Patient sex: M
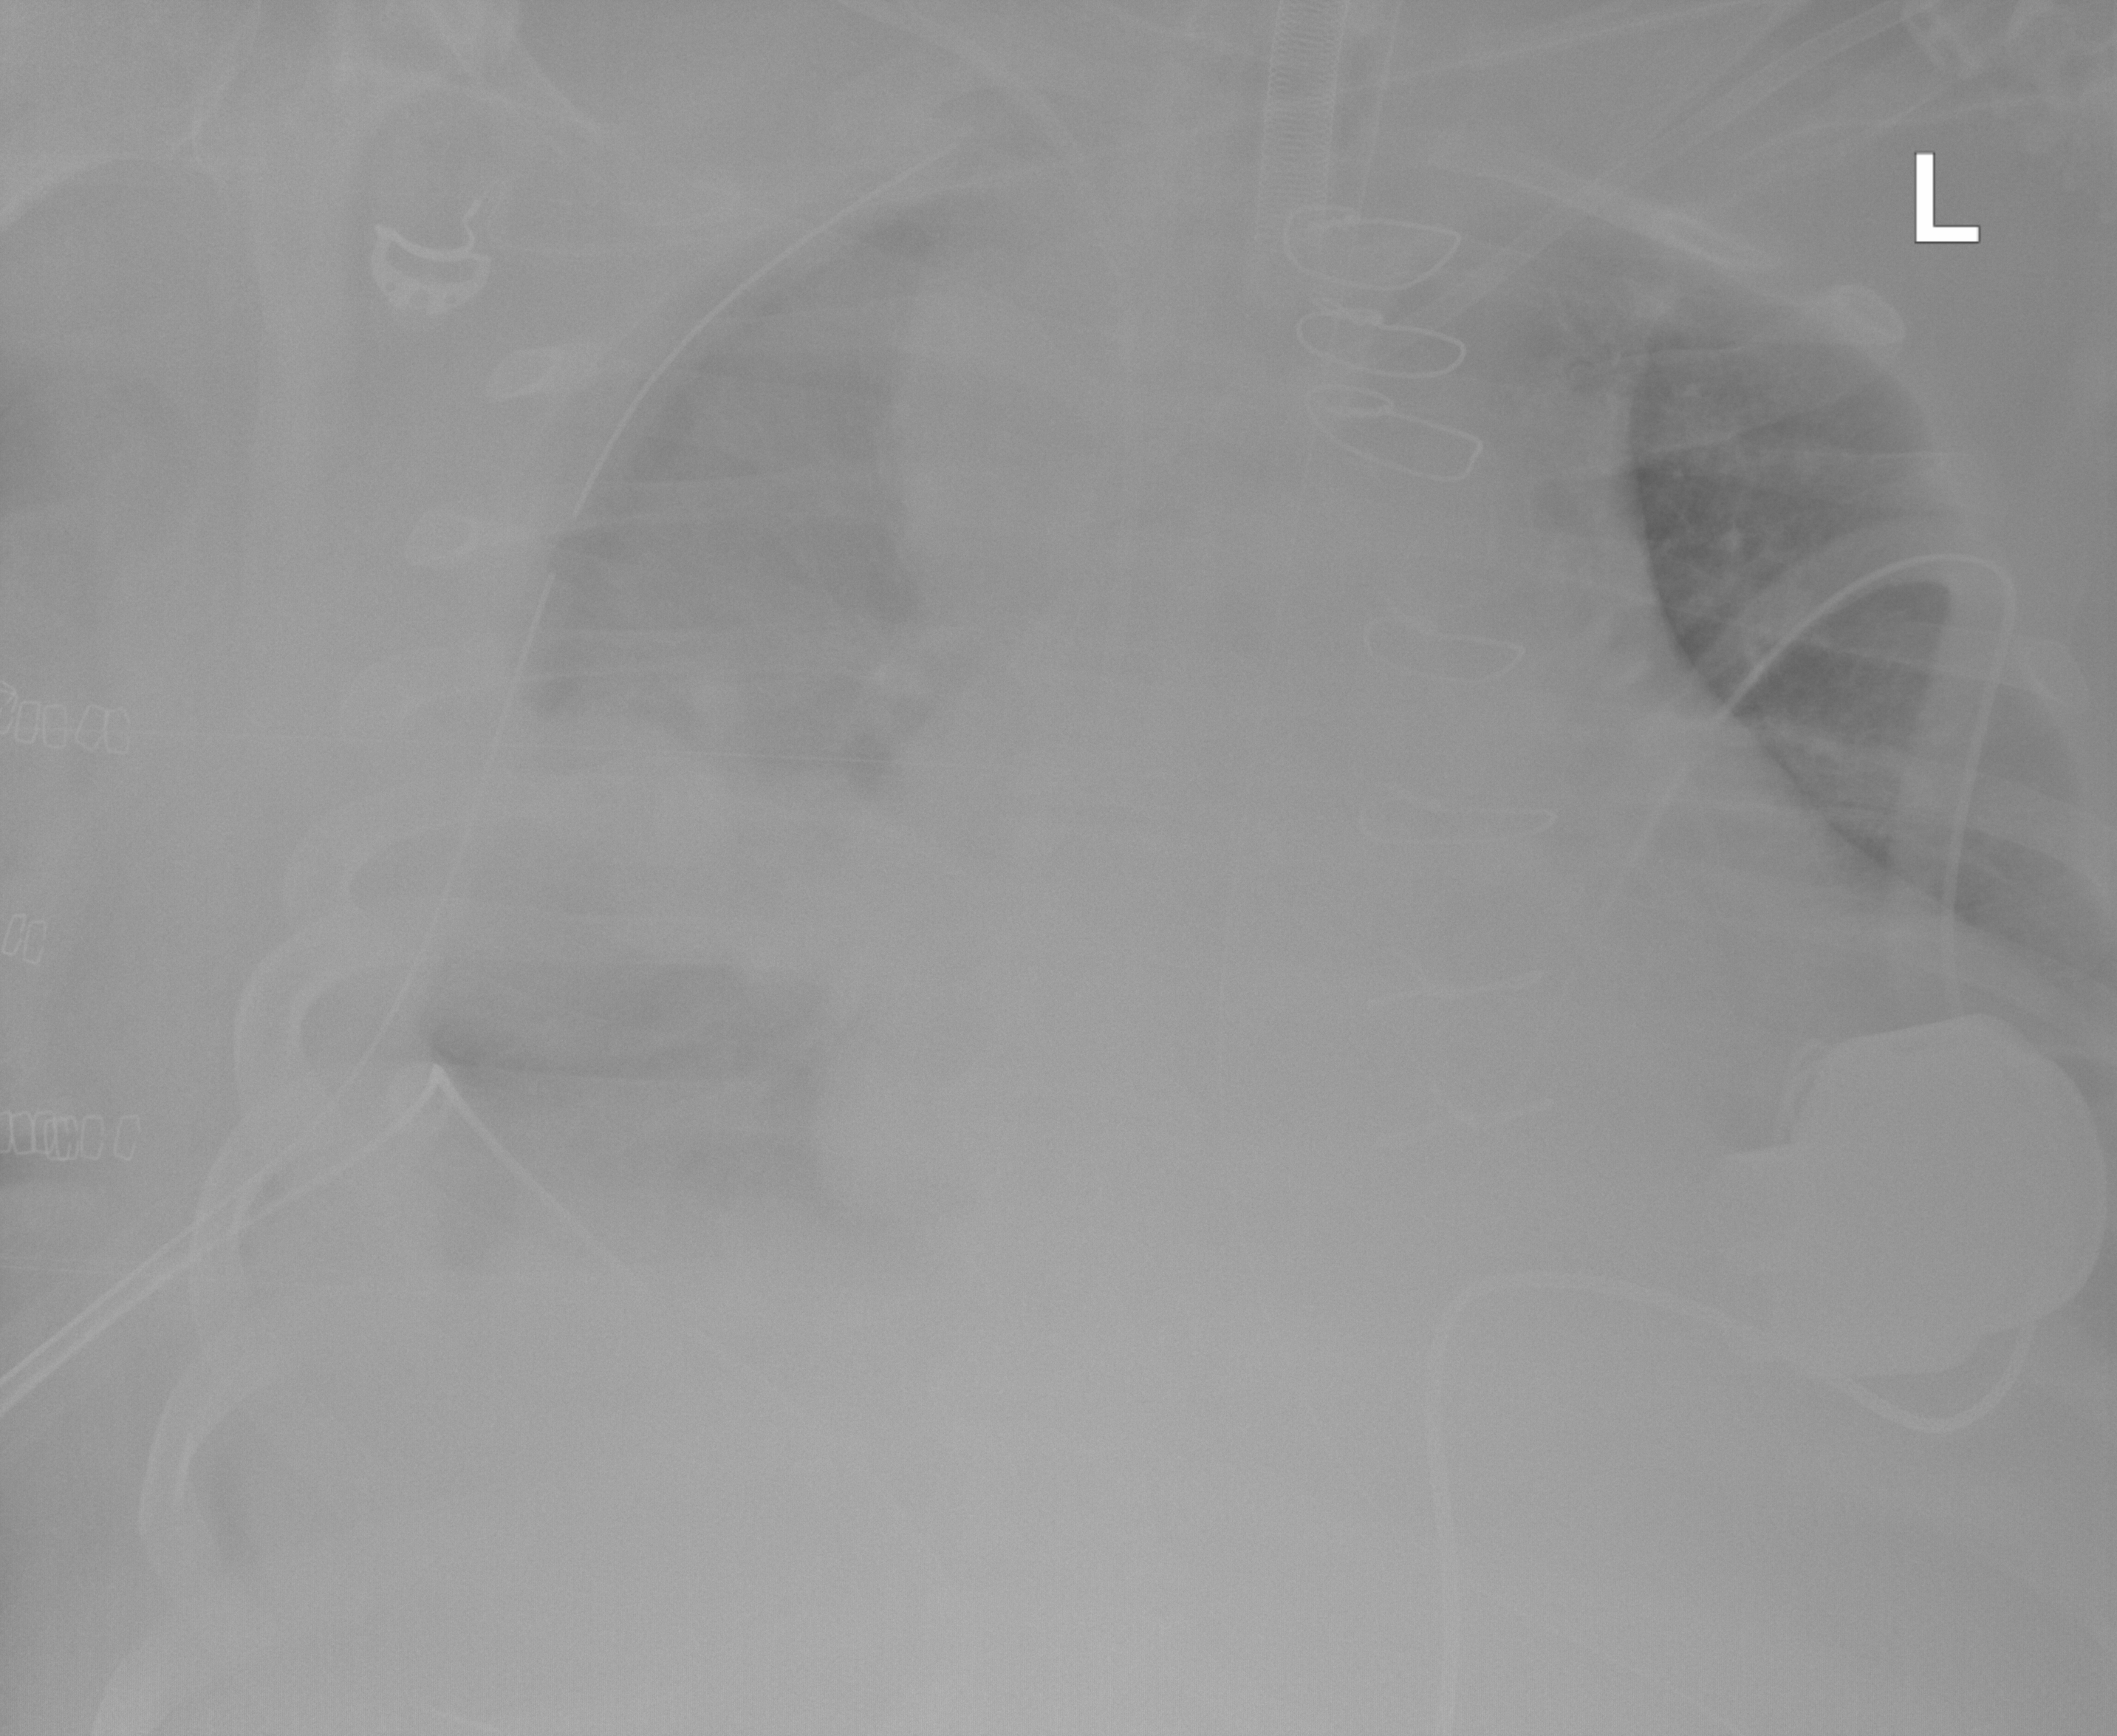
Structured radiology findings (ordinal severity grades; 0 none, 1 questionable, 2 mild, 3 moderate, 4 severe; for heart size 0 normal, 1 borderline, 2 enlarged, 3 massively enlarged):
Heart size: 3
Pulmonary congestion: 0
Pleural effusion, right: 3
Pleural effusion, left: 0
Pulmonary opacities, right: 0
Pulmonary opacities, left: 0
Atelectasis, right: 3
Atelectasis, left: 0